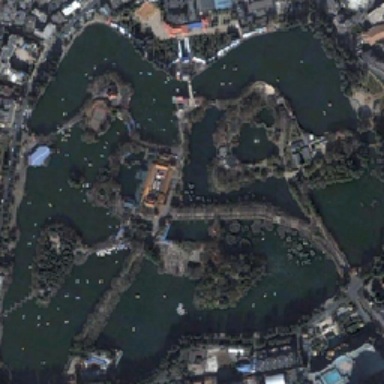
There are many buildings around the big pond in the peninsula .